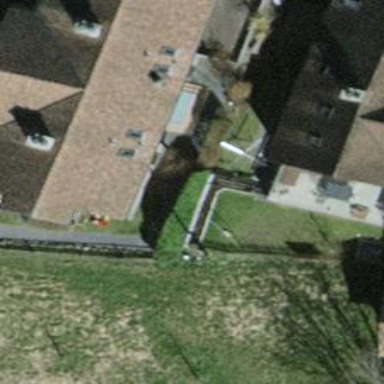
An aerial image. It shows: Detached building.